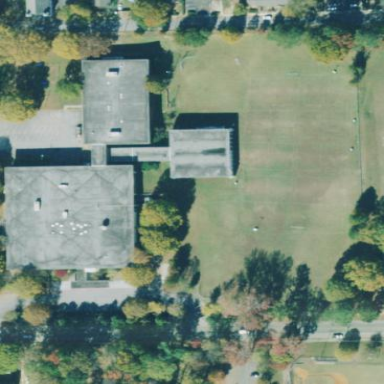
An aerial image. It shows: School building.